Interaction volume radius: 5 \u00c5
Interaction volume height: 15 \u00c5
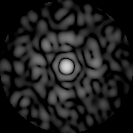
Disorder parameter: 0.8118